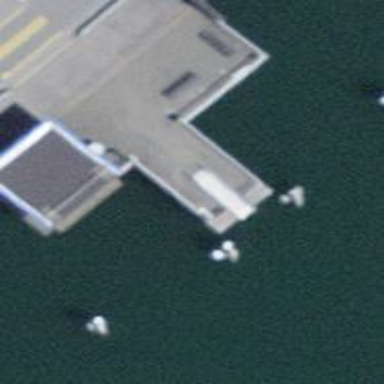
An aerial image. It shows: Ferry terminal with stop position for public transport.